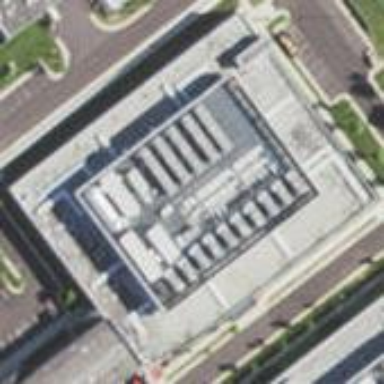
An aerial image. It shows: Commercial building.